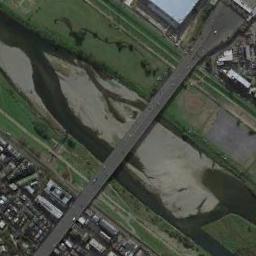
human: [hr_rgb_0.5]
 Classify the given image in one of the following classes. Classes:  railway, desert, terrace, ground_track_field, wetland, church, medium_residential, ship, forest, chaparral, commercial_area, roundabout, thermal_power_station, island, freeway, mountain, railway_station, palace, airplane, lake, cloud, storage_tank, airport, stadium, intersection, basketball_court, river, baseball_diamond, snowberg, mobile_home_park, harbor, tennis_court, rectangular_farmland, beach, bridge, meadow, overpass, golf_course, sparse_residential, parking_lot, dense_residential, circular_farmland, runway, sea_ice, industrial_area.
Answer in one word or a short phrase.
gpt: bridge